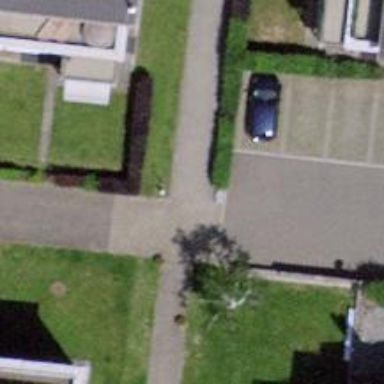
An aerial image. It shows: Bollard barrier.